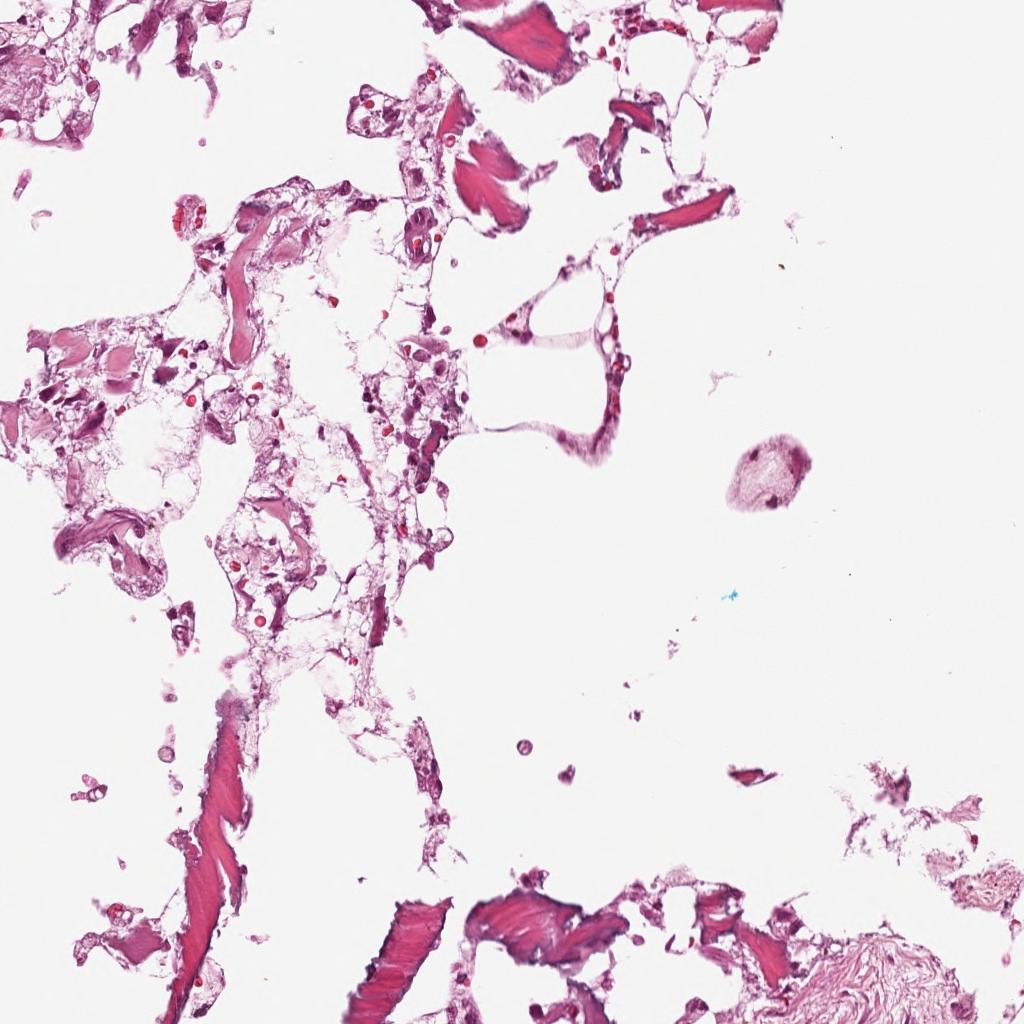
Label: Non-Tumor